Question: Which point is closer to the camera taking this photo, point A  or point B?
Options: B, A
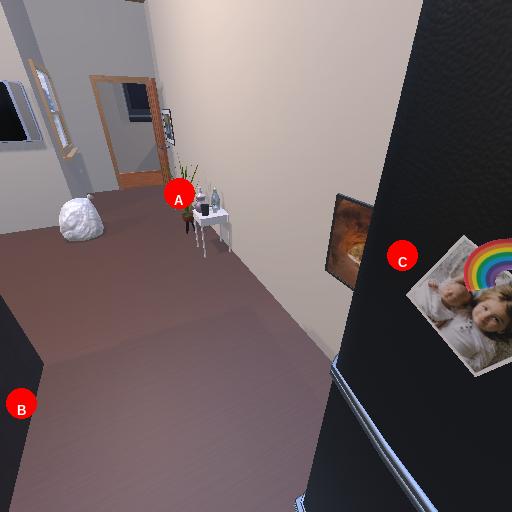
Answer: B